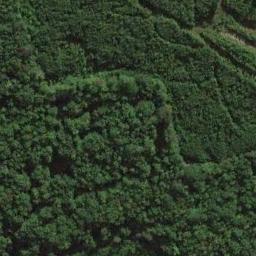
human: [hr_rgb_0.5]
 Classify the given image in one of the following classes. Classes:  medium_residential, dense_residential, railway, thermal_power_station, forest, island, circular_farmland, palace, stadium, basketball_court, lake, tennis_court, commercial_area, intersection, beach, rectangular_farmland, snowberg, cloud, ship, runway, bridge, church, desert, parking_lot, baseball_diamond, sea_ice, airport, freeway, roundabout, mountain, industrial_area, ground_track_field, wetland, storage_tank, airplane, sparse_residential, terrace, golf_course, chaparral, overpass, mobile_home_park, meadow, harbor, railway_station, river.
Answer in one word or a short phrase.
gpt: forest